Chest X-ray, AP view. Patient: 47 years old, sex F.
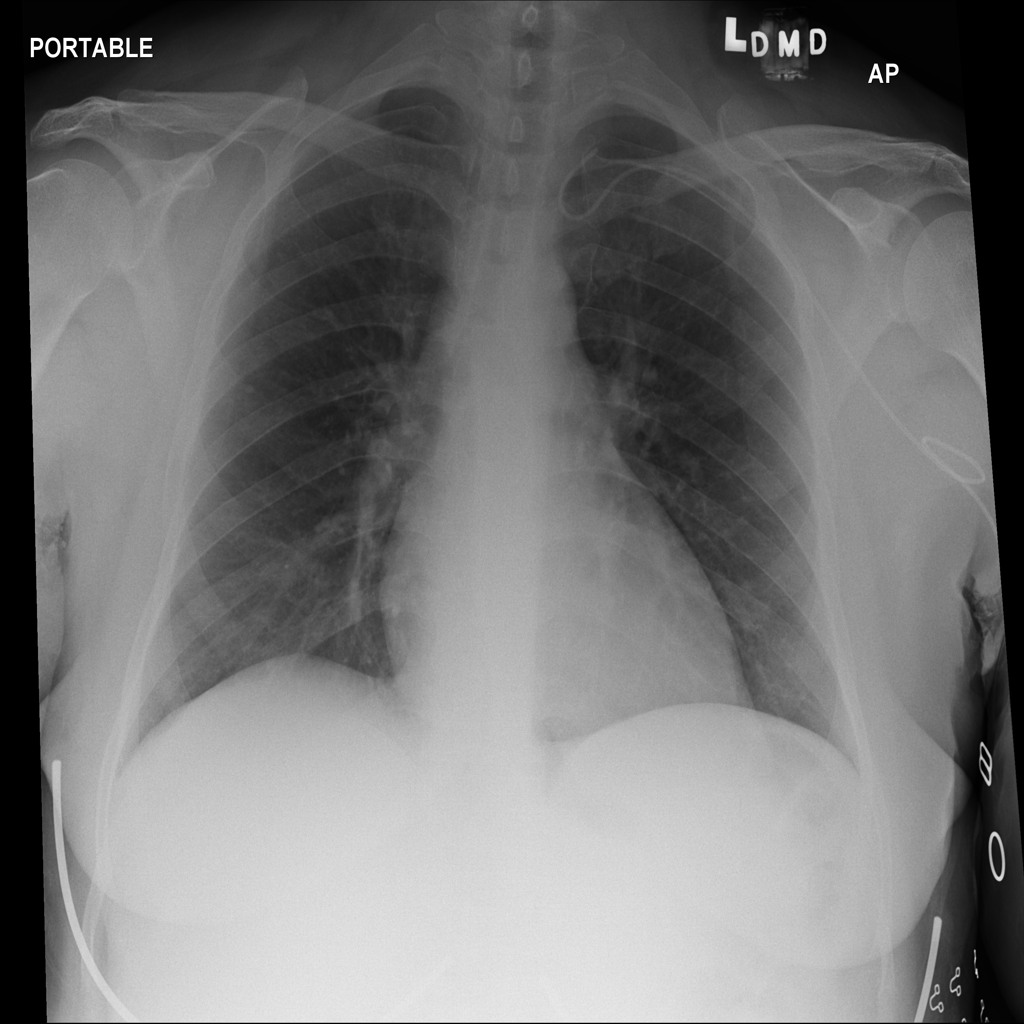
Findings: No Finding